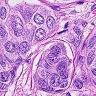
Metastatic tissue present: yes